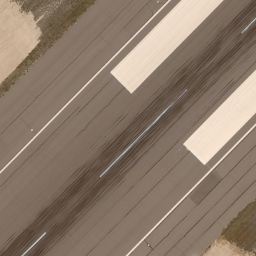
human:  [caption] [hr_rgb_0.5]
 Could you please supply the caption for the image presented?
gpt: It is a straight runway with some mark lines on it .

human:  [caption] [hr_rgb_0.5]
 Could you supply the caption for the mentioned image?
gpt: It is a straight runway with some white mark lines on it .

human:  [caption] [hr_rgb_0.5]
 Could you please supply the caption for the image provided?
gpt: A straight runway with some mark lines on it .

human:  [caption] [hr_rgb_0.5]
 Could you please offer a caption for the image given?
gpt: There are some mark lines on the straight runway .

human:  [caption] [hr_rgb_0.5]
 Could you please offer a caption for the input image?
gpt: A straight runway with some white mark lines on it .